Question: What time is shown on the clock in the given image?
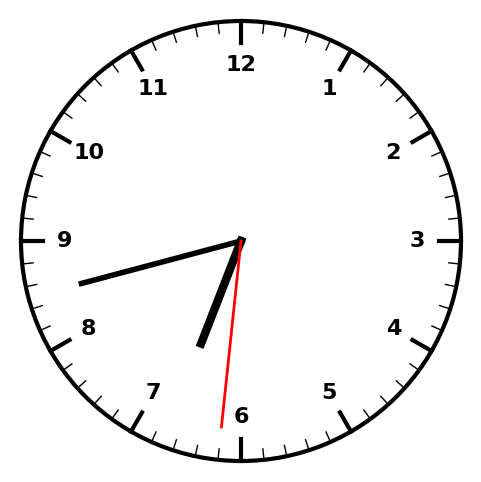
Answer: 06:42:31